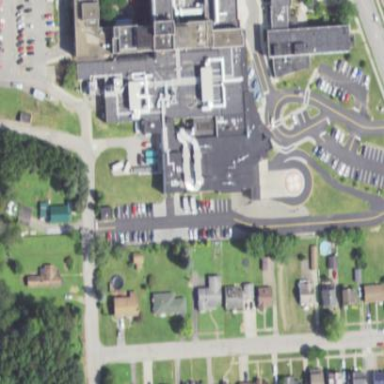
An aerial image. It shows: Hospital building.